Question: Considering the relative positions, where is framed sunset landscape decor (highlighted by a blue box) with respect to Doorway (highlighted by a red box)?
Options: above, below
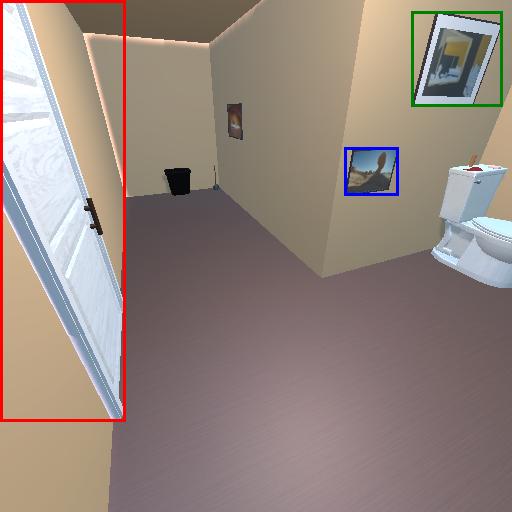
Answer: above